Field crop: tomato
Growth stage: 1
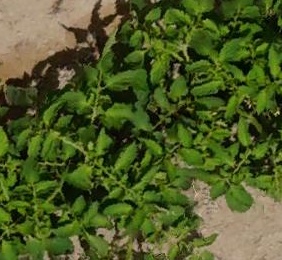
Species: tomato